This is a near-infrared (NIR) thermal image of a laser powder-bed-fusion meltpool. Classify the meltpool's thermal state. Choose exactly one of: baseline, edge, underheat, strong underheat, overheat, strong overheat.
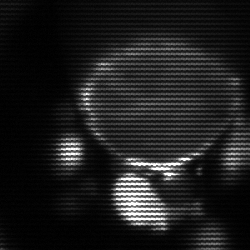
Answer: edge